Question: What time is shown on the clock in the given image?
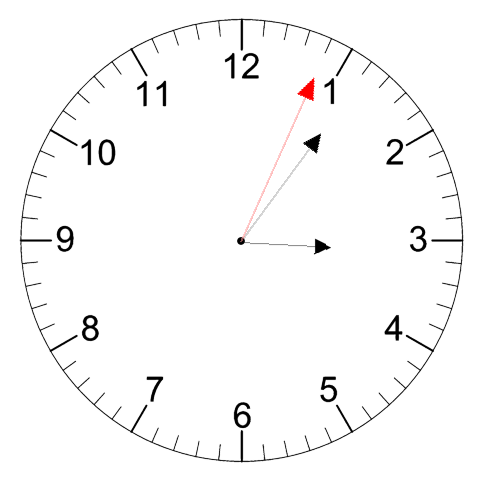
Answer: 03:06:04